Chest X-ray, AP view. Patient: 54 years old, sex M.
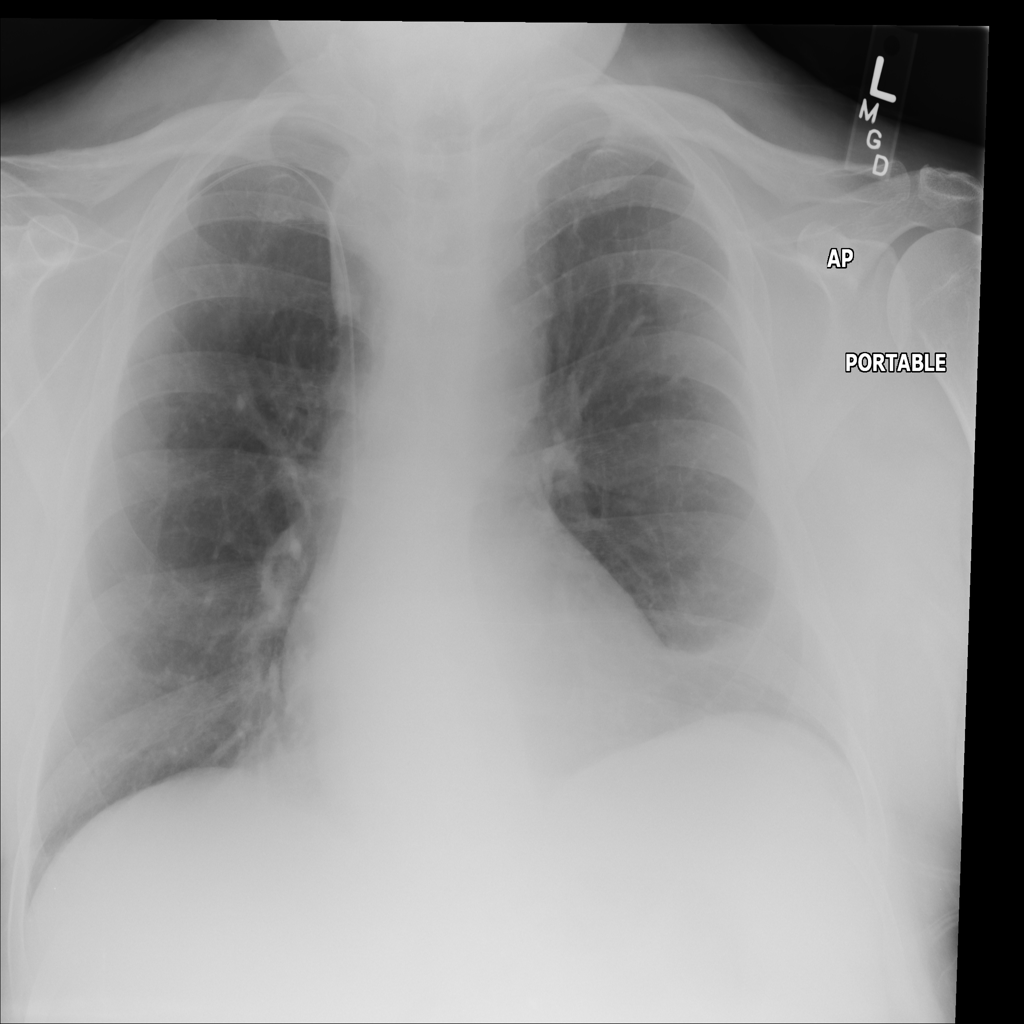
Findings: No Finding